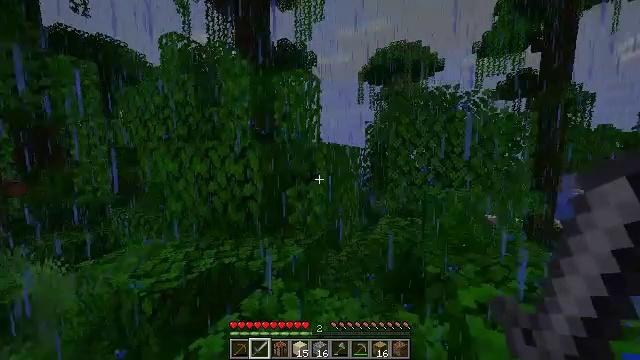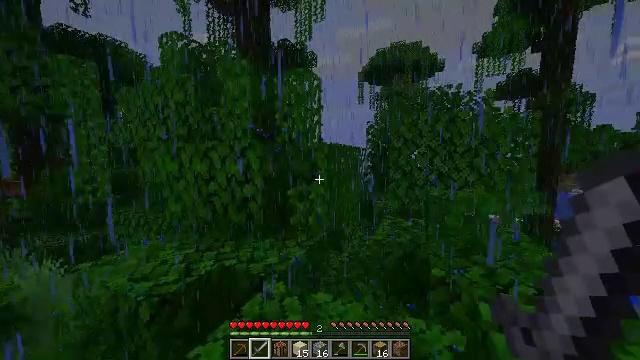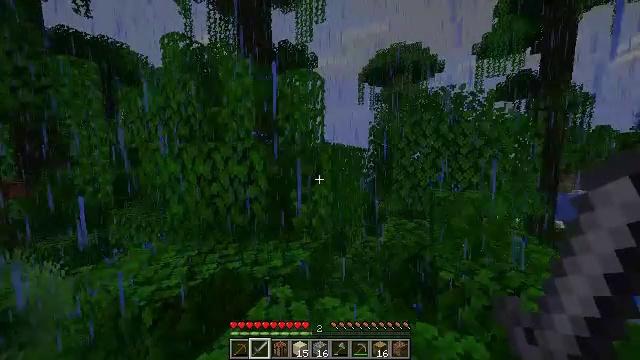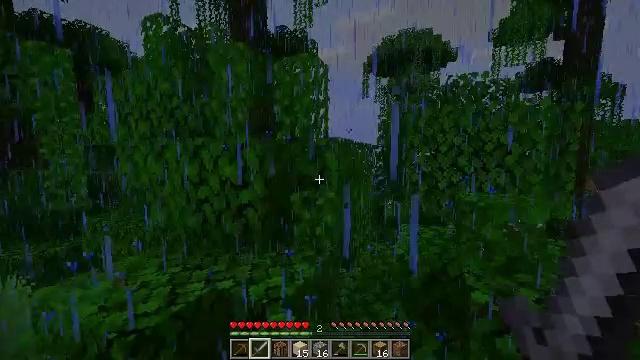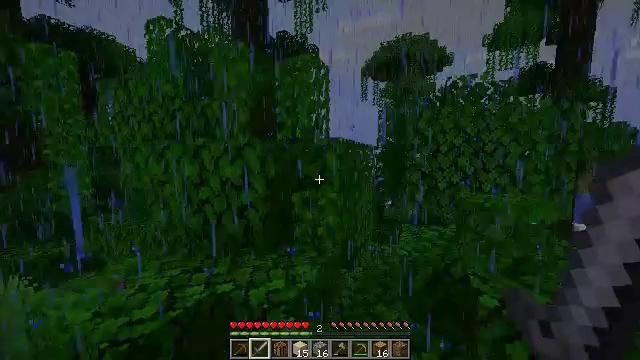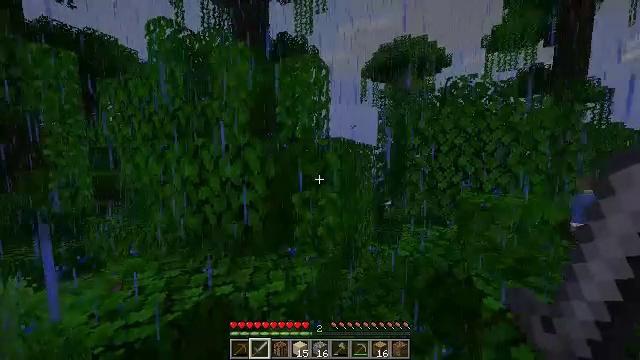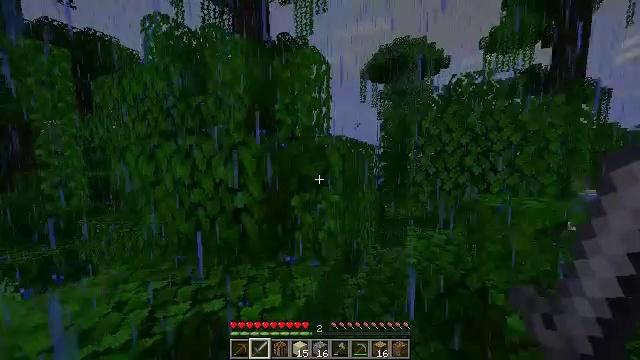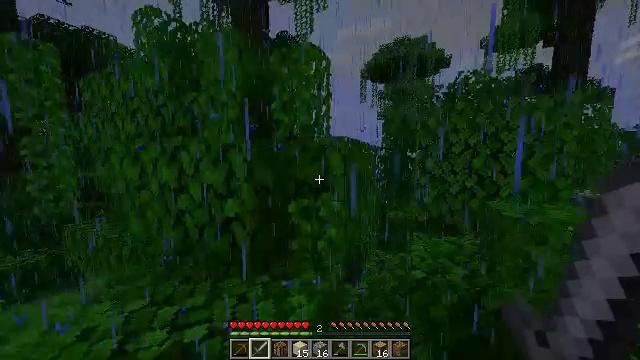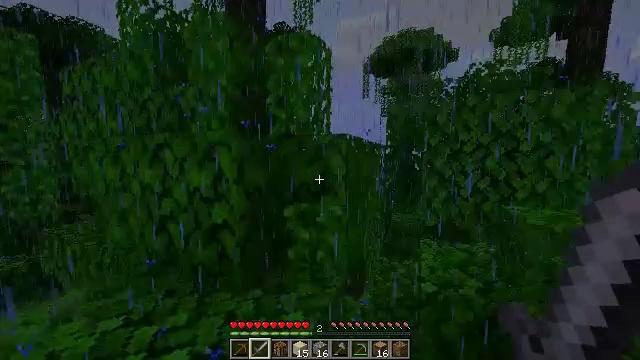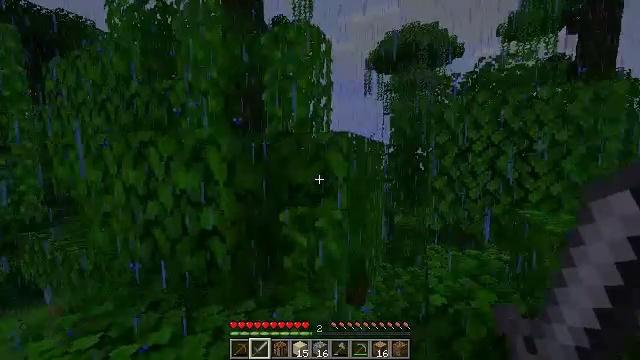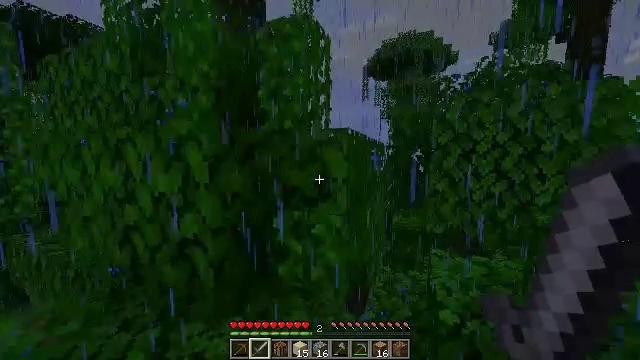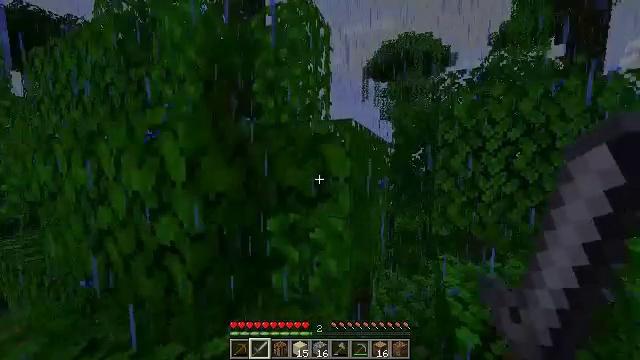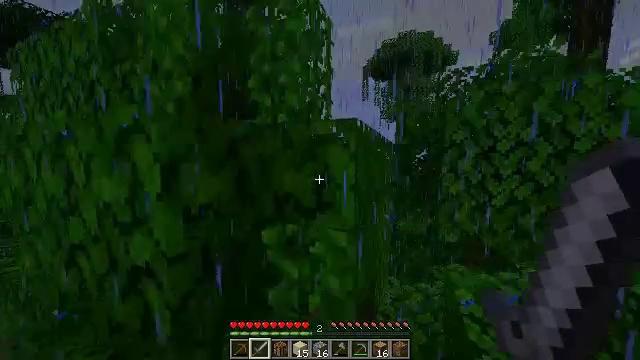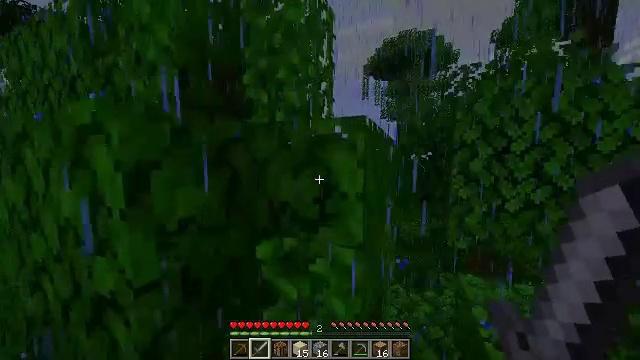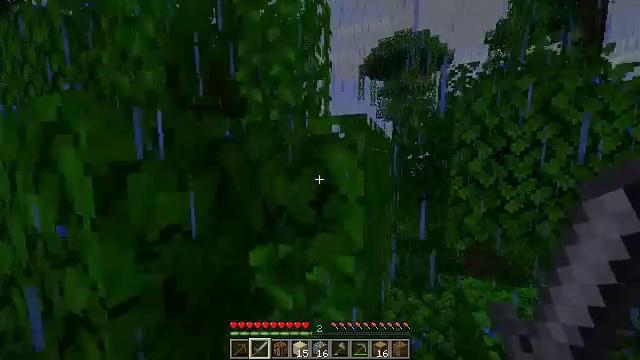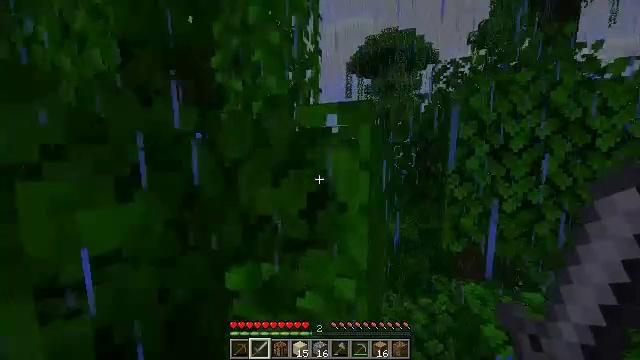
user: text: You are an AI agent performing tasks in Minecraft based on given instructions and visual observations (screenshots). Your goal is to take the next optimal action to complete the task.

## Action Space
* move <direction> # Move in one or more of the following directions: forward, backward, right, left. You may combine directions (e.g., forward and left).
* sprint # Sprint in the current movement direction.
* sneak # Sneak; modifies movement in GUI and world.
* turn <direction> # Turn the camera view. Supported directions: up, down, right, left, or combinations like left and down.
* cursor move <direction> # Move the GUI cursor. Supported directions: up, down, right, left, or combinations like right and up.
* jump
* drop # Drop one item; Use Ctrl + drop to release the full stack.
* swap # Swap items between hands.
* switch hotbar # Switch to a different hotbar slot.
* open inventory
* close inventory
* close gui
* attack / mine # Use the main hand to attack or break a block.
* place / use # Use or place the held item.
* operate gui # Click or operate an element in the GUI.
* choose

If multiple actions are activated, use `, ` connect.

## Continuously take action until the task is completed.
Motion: motion action
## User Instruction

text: Mine oak leaves.
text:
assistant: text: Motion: move forward, sprint
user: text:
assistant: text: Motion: move forward, sprint
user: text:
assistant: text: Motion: move forward, sprint
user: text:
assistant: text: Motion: move forward, sprint
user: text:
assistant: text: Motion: move forward, sprint
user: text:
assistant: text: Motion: move forward, sprint
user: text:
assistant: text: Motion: move forward, sprint
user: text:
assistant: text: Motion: move forward, sprint
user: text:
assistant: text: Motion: move forward, sprint
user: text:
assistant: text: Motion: move forward, sprint
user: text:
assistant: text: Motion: move forward, sprint
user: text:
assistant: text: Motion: move forward, sprint
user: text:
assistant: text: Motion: move forward, sprint
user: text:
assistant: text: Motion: move forward, sprint, turn right
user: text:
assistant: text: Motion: move forward, sprint, turn right
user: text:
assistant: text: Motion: move forward, sprint, turn right, jump
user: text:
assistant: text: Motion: move forward, sprint, jump
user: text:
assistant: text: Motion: move forward, sprint, jump
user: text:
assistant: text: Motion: move forward, sprint, jump
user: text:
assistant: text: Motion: move forward, sprint, turn right
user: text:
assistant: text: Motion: move forward, sprint, turn right
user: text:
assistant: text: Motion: move forward, sprint, turn right
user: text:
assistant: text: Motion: move forward, sprint, turn right
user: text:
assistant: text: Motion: move forward, sprint, turn right
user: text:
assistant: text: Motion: move forward, sprint
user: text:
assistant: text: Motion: move forward, sprint
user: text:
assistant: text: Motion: move forward, sprint
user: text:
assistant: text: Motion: move forward, sprint, turn right
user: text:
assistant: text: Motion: move forward, sprint, turn right
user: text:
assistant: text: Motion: move forward, sprint, turn right